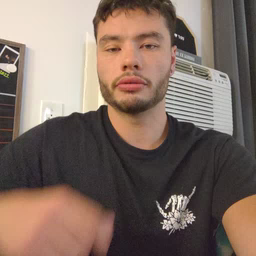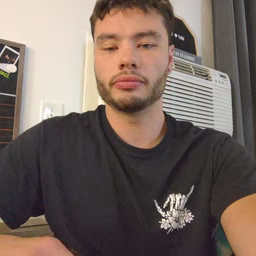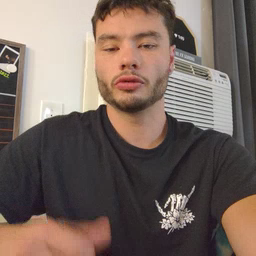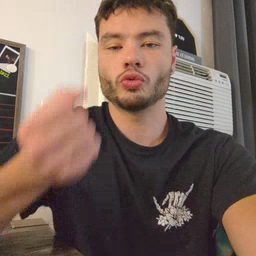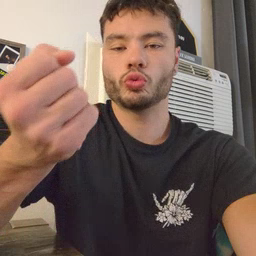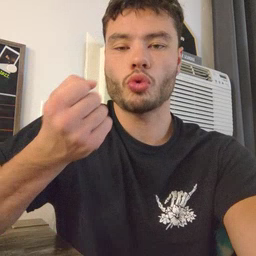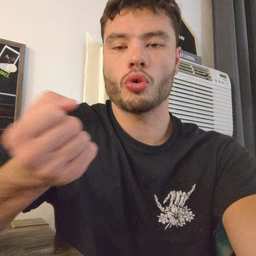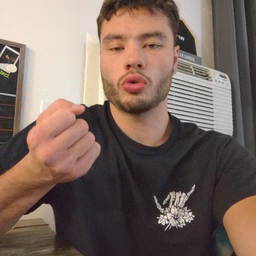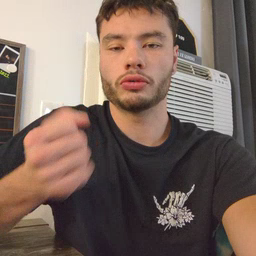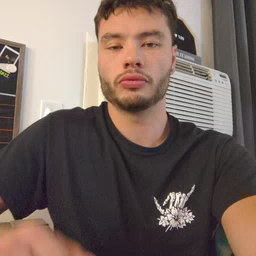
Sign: drawer